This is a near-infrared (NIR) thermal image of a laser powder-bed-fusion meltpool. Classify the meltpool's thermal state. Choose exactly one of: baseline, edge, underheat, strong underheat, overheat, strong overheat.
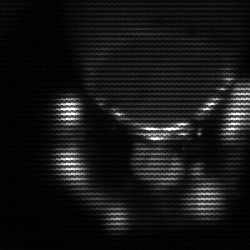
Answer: edge